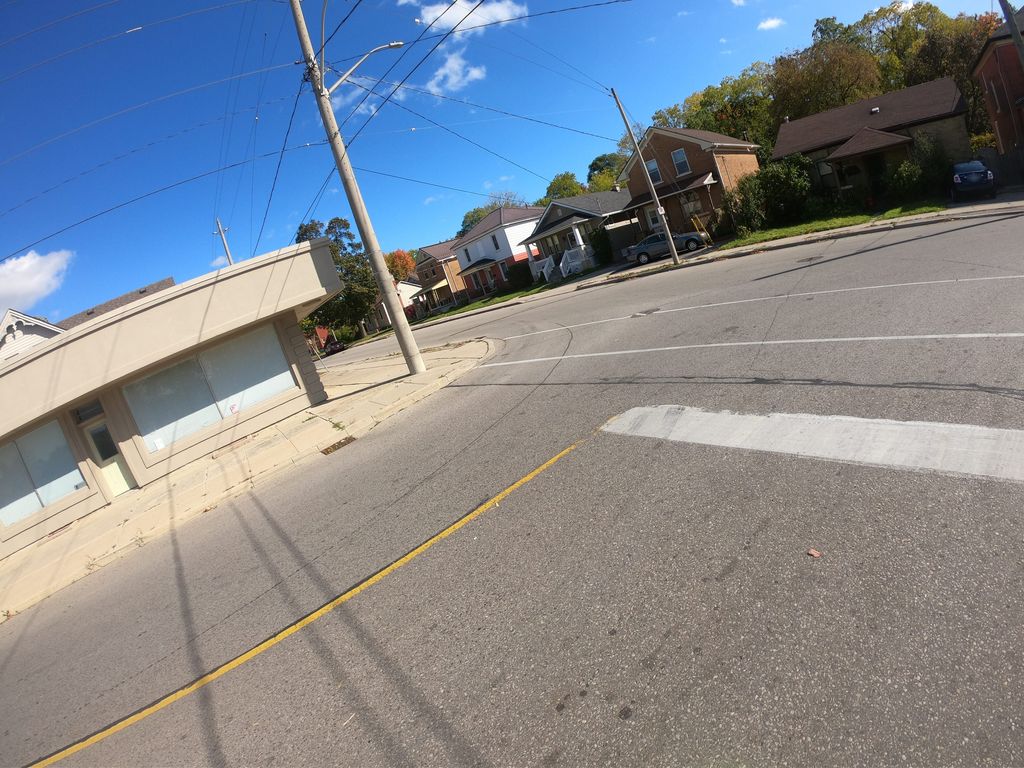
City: kitchener-waterloo